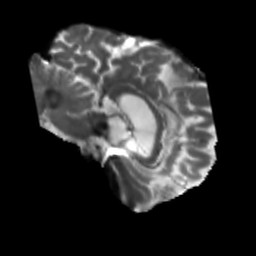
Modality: T2w
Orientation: sagittal
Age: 64
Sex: male
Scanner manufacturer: siemens
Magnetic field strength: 3 T
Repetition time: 5.25 s
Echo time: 0.08 s